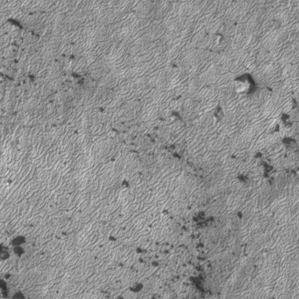
Label: frost